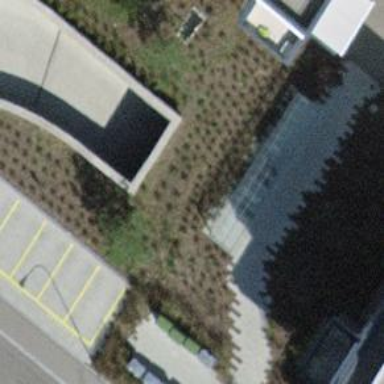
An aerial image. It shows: Parking entrance.